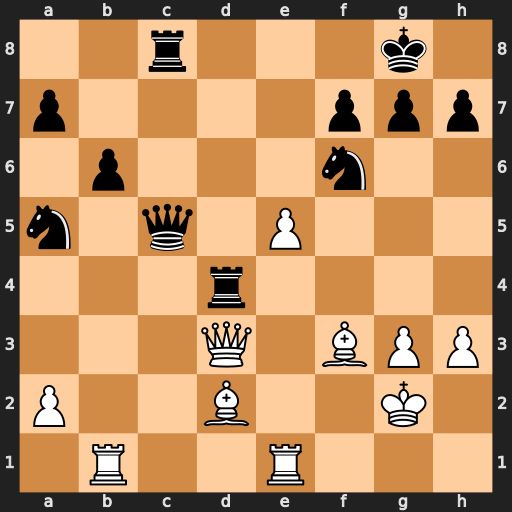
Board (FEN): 2r3k1/p4ppp/1p3n2/n1q1P3/3r4/3Q1BPP/P2B2K1/1R2R3
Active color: w
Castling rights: -
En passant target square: -
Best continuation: Qe2 Rxd2 Qxd2